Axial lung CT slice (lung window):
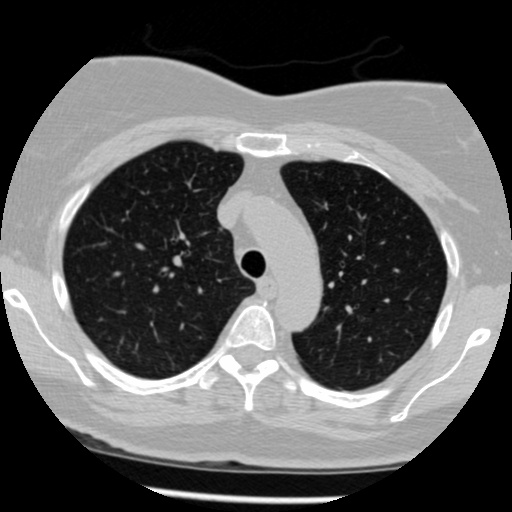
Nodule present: no